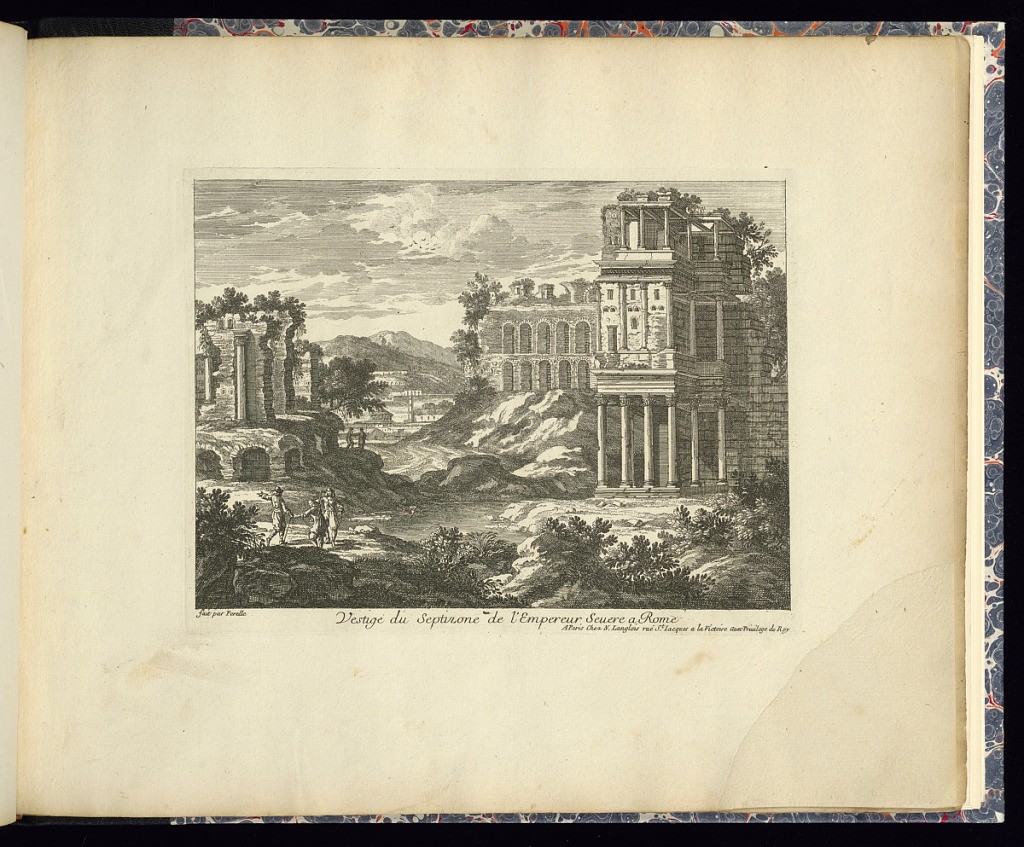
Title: Vestige du Septizone de l’Empereur Severe a Rome
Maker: Gabriel Perelle, French, 1604–1677
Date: late 17th century
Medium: Etching on laid paper
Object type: Print
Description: View of Roman ruins within a rocky landscape with several levels of arcades and columns in ruin with foliate branches and trees growing. Figures in the foreground and buildings in the background. The plate is titled and signed.